Question: So I would like to get this table to only display 1 row for each individual with a sum of all of their tickets. The way it is right now, Marci is coming up multiple times because each row represents the amount of tickets for a different department (Ex. # of paramedic tickets, # of FireFighter tickets, etc..) I tried the "Unique Records Only" under the advanced tab, and obviously that didn't work because the rows are not unique.

Can someone please assist me?
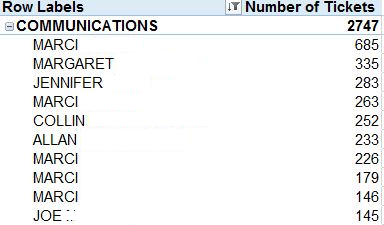
Answer: You need VBA. Make a loop on these 2 concepts:
1: sort cells alphabetically
1: check neighbour cells for equality:
2: Delete and number occurences if true
3: proceed to read next line
'''
Sub RemoveAndNumberDuplicates
Dim r As range
Set r = Selection
for N=1 to 100
IF r.offset(N, 0).value= R.offset(N - 1 - NumOfDeletedLines, 0).value THEN
SumOfDupl=SumOfDupl+1 'number of current record instances
rang.offset(N, 0).Delete (xlShiftUp)
rang.offset(N, 1).Value=SumOfDupl ' show duplicates in side column
NumOfDeletedLines=NumOfDeletedLines+1 'needed to correct offset for deleted lines
Else
SumOfDupl=1'restart numbering if no duplicate found
End If
Next N
End Sub
'''
This is a general idea for Excel VBA, not a complete code.